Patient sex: F
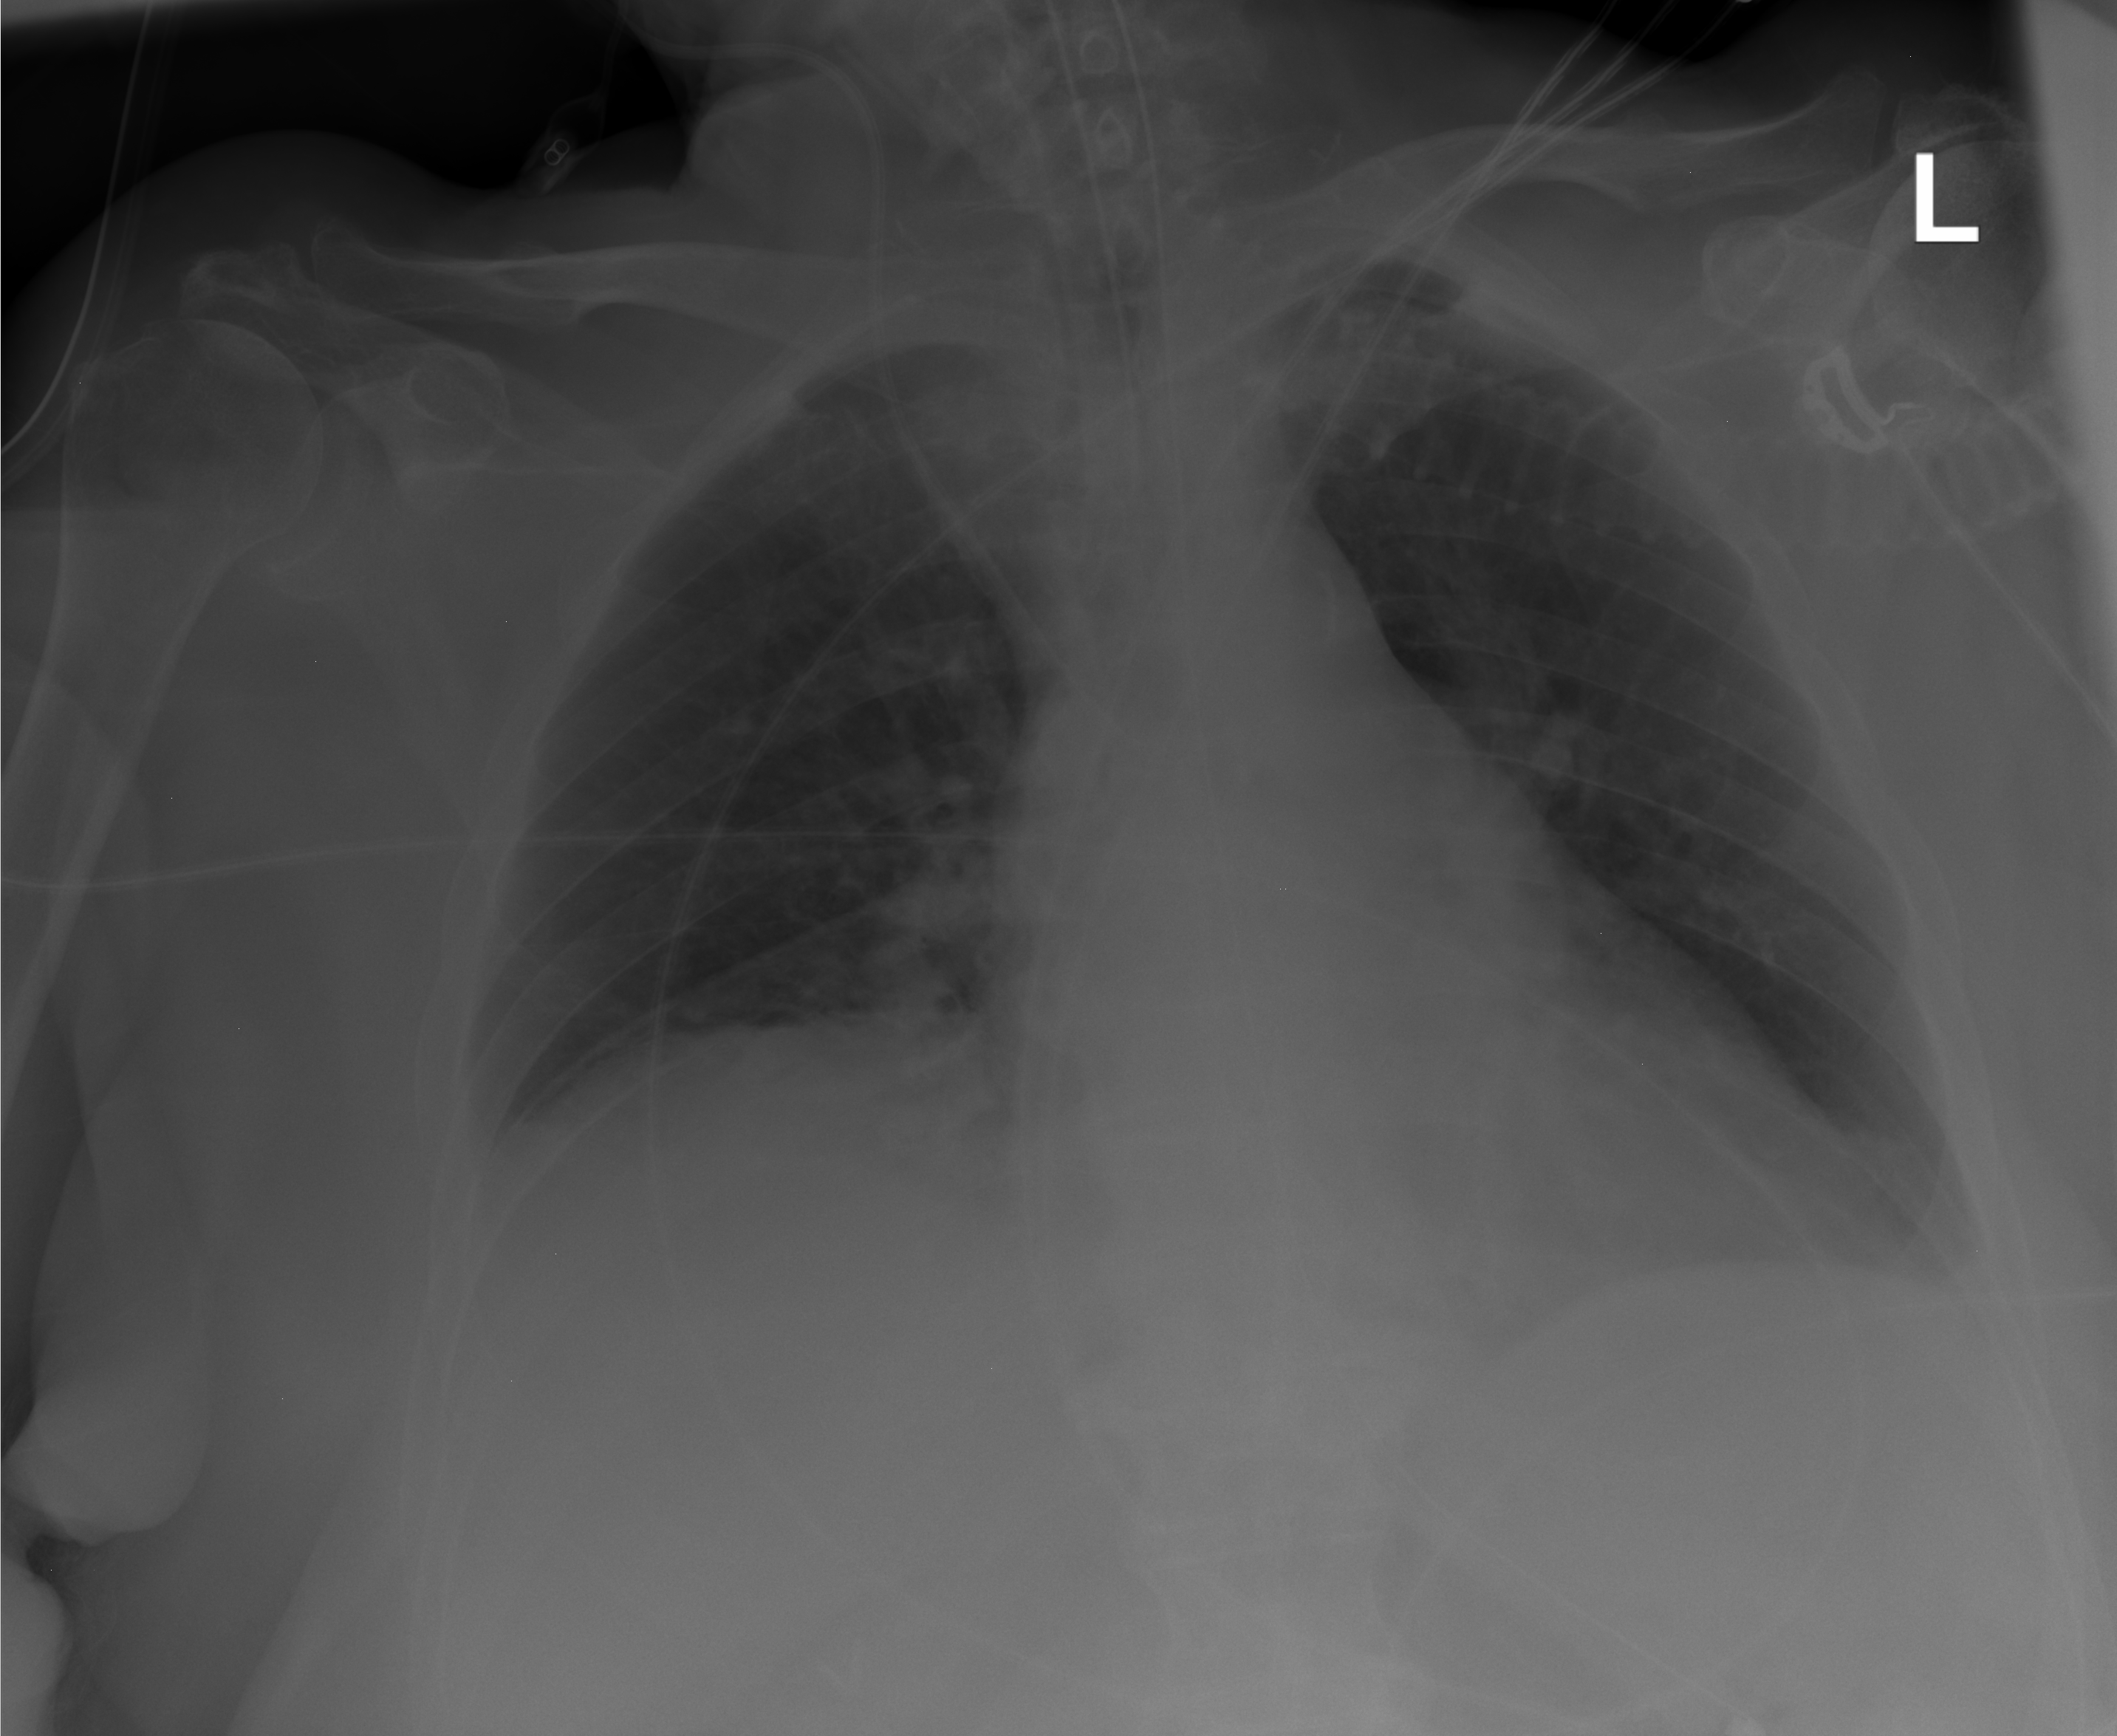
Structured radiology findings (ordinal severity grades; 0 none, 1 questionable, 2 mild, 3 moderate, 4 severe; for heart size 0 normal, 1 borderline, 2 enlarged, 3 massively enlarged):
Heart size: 0
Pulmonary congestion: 0
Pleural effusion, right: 0
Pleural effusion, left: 1
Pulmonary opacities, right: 0
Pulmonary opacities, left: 0
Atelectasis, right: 1
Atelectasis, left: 1